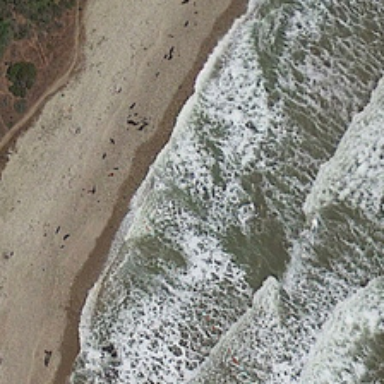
A series of sea spray come to the beach successively .